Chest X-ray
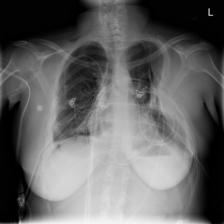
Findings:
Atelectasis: negative
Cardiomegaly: negative
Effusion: negative
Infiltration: negative
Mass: negative
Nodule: negative
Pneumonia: negative
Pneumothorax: negative
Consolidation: negative
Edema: negative
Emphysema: negative
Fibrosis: negative
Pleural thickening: negative
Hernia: negative